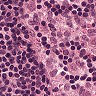
Metastatic tissue present: no